Question: Main class:
'''
public Main() {
Frame f = new Frame();
final Panel p = f.p;
final Player player = new Player();
Timer t = new Timer(UPDATE_PERIOD, new ActionListener() {
public void actionPerformed(ActionEvent e) {
Graphics g = p.getGraphics();
p.render(g);
player.tick();
player.render(g);
g.dispose();
}
});
t.start();
}
'''
Player render method:
'''
public void render(Graphics g) {
g.drawImage(Images.get("player"), x, y, null);
}
'''
The problem is, that all previous drawn images are still there. Example (when I change the drawn image's x or y):

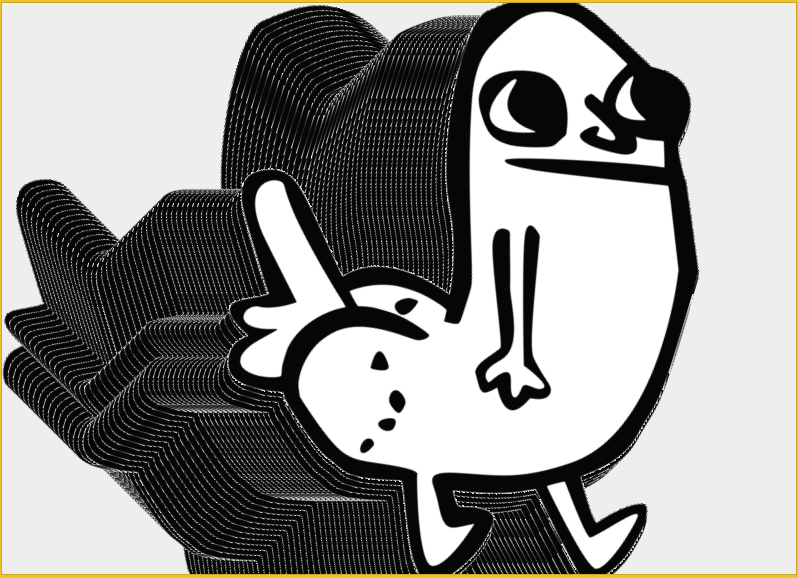
Answer: To draw in 'Swing', you should not be getting the 'Graphics' object directly from the JPanel. Instead, override the 'paintComponent' method and use the parameter Graphics object to perform your custom drawing, with a call to the parent method to erase previous painting
'''
@Override
public void paintComponent(Graphics g){
super.paintComponent(g);
//custom painting goes here
}
'''
If you wish to trigger a repaint, use the method by that name on the JPanel:
'''
p.repaint();
'''